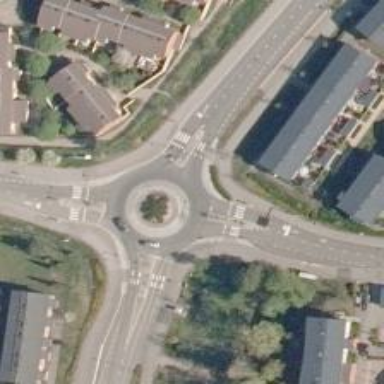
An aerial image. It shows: Tertiary road with asphalt surface leading to roundabout.